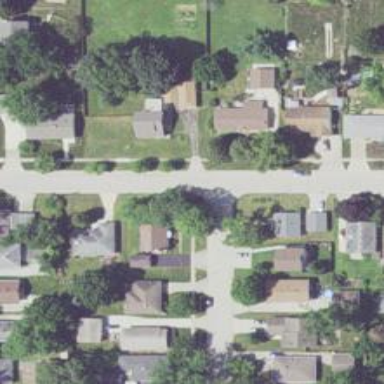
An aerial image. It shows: This residential area consists of single-family homes.